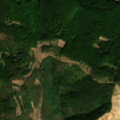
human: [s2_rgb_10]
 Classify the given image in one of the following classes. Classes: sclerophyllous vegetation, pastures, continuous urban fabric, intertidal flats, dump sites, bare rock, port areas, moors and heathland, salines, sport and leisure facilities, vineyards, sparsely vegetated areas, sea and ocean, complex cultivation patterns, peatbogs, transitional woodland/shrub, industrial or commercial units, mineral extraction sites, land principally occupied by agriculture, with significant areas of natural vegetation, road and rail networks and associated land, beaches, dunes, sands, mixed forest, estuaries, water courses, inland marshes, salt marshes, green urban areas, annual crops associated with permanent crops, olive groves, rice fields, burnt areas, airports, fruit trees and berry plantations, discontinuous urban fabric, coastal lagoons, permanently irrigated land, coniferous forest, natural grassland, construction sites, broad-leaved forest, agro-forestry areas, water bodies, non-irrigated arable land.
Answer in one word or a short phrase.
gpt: broad-leaved forest, mixed forest, natural grassland